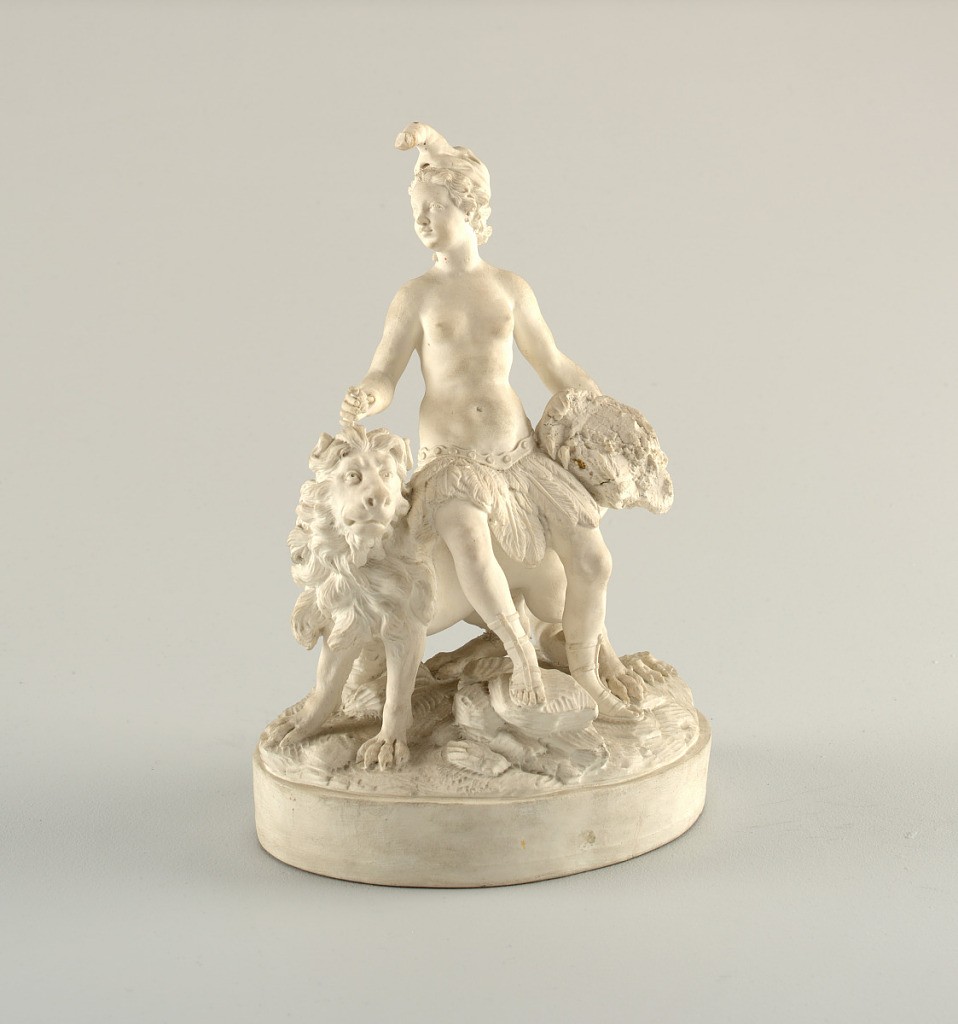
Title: Allegorical Figure of "Africa"
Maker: Le Nove Porcelain Manufactory, Italian, established ca. 1727
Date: late 18th century
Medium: biscuit
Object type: figure
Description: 1960-1-54-a/d: Allegorical figures of the four continents with th...;     1960-1-54-c: Allegorical figure of "Africa" with animal attribu...